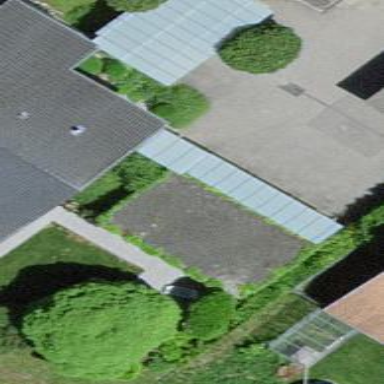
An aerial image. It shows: Garage.